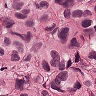
Metastatic tissue present: yes